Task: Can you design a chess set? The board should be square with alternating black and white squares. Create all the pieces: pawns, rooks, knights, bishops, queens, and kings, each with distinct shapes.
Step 5386:
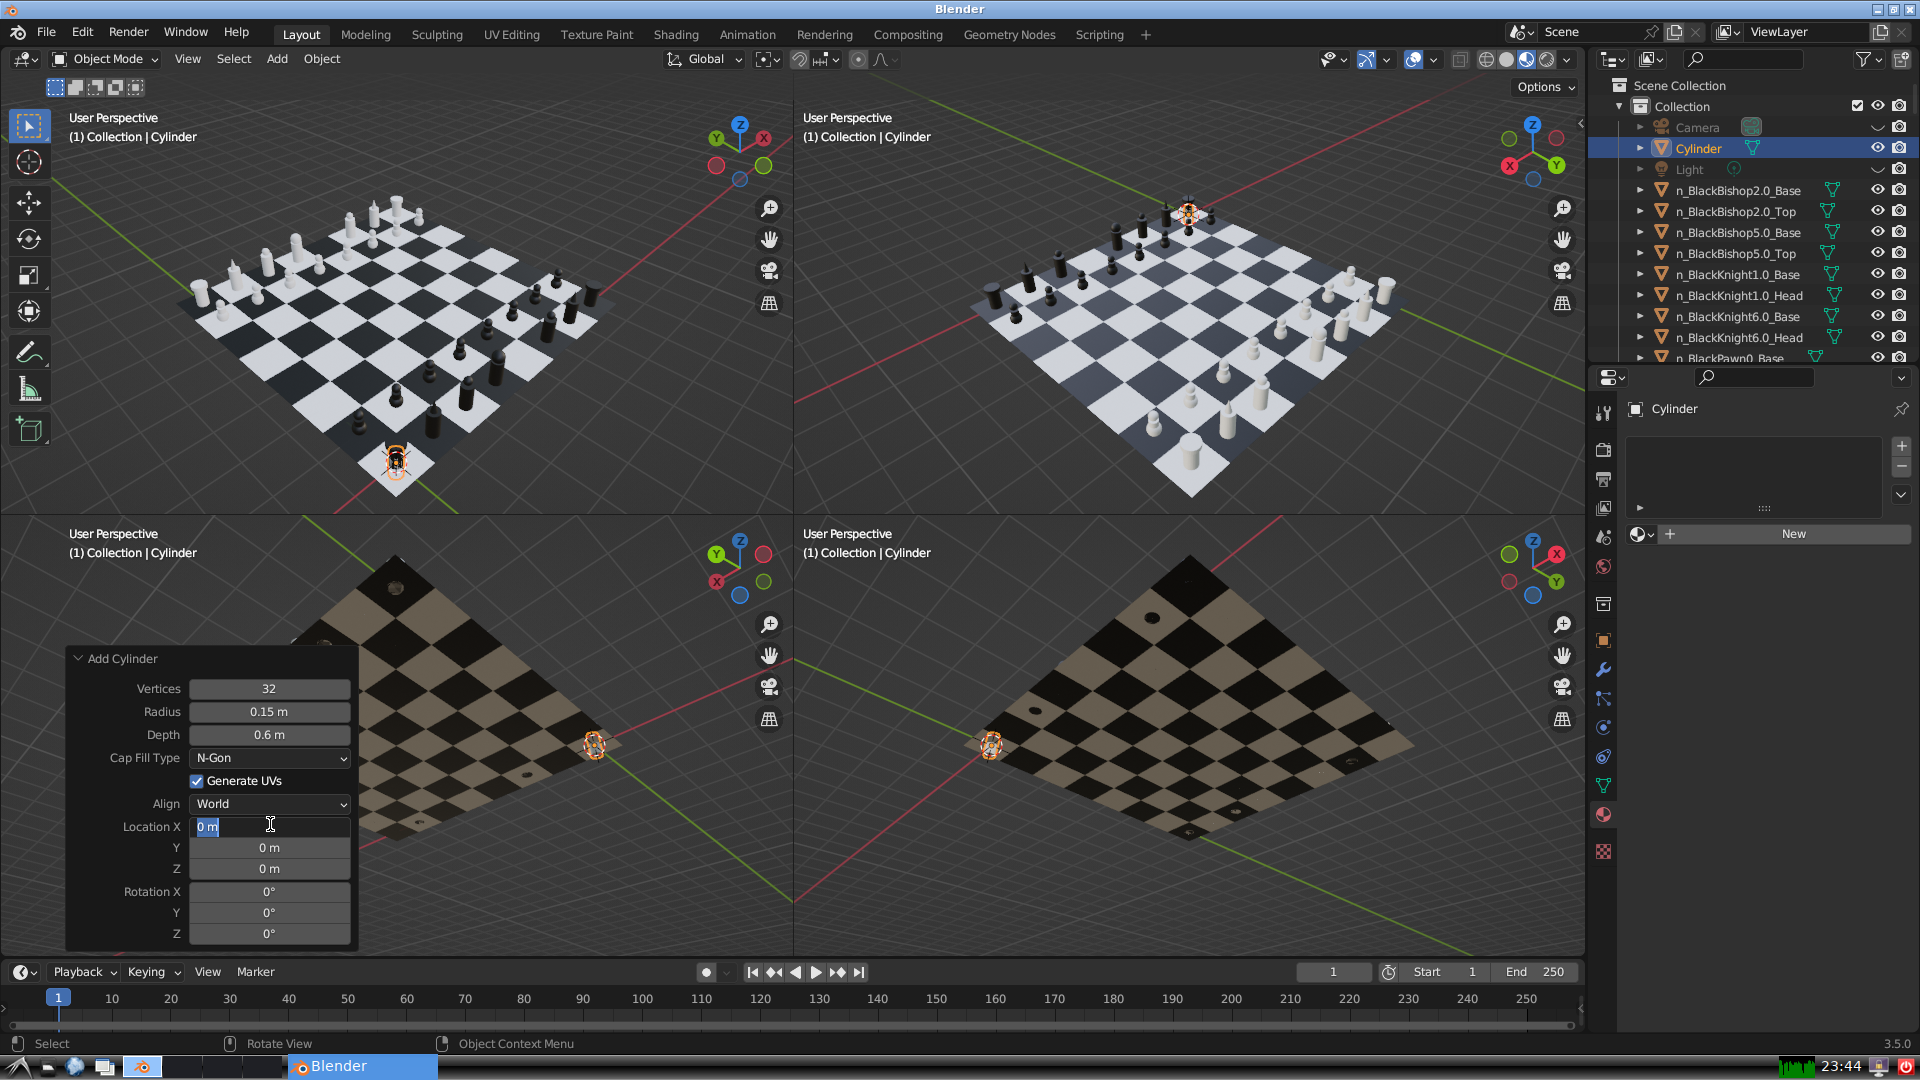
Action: input_text: 4.0